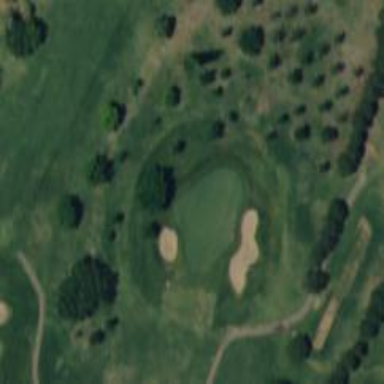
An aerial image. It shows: View of golf hole.